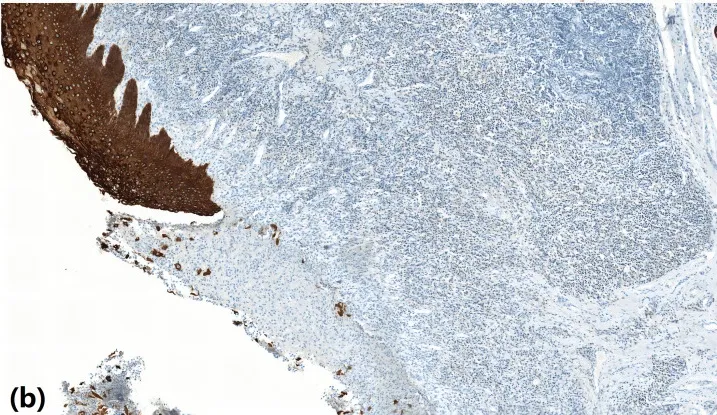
Pathological esophagus pathology revealed separation of squamous epithelium separated from submucosal tissue in some areas of esophageal mucosa, ulcer formation, granulation tissue hyperplasia, and some glands with squamous metaplasia. CK immunocytochemistry x200.
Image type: pathology (immunostaining)